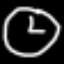
Label: clock